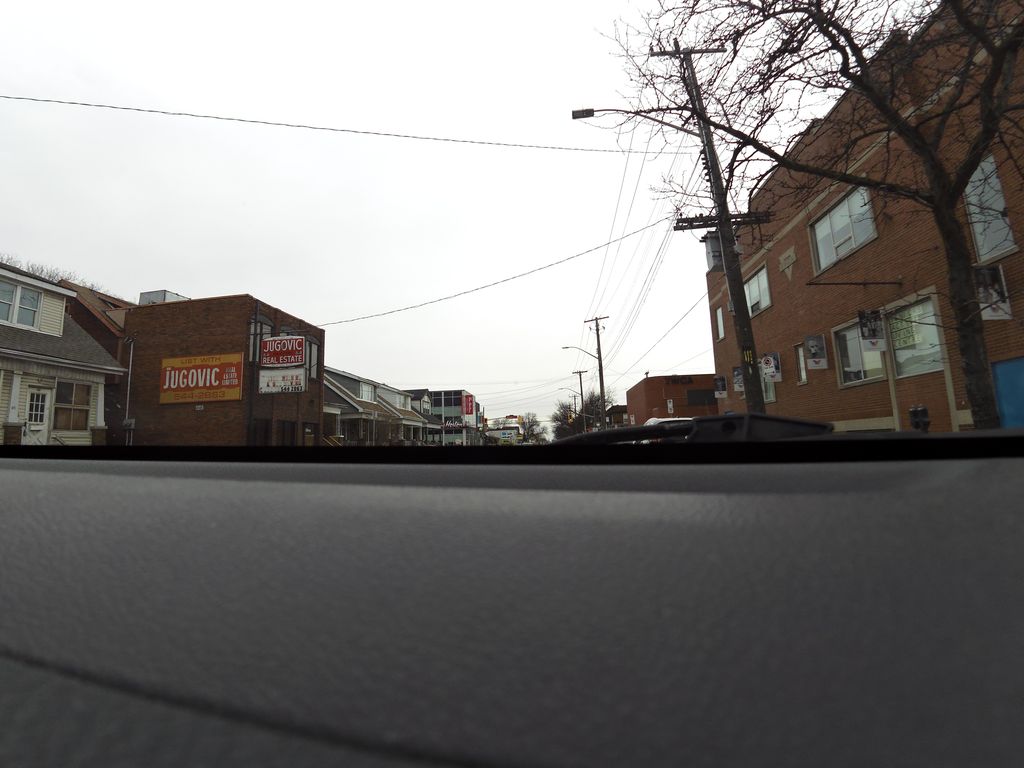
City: hamilton